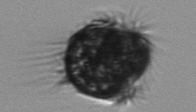
Label: Mesodinium